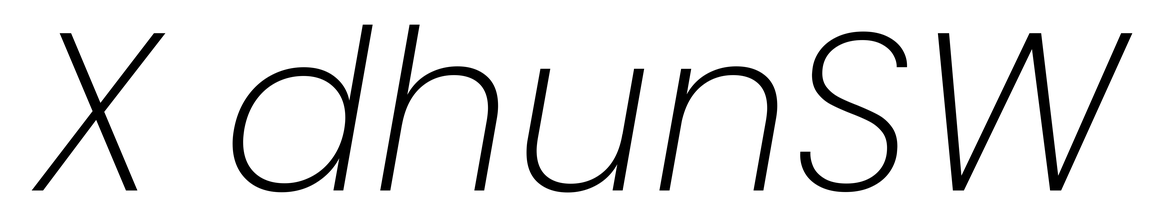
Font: Poppins-ExtraLightItalic